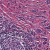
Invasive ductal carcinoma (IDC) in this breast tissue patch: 1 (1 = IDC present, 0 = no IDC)